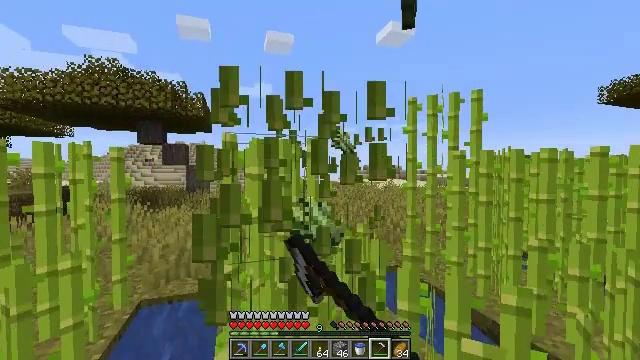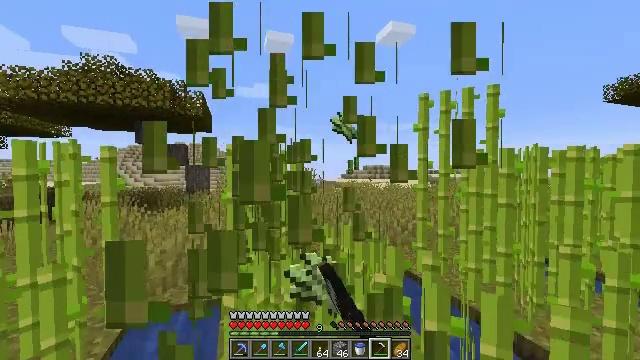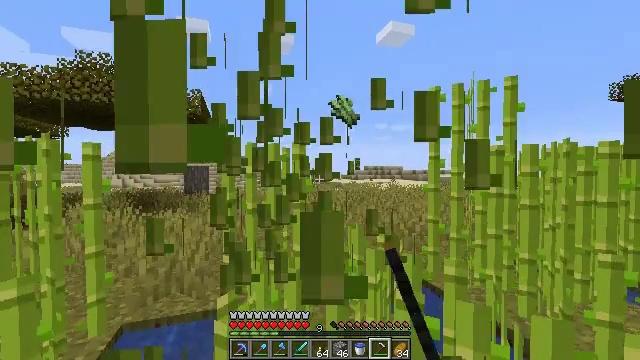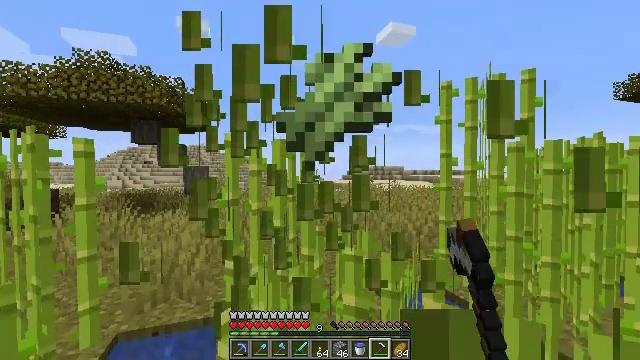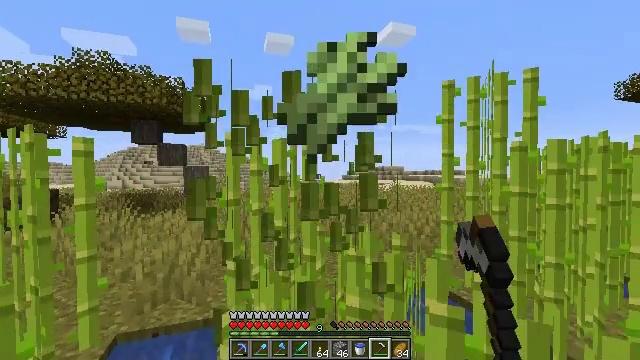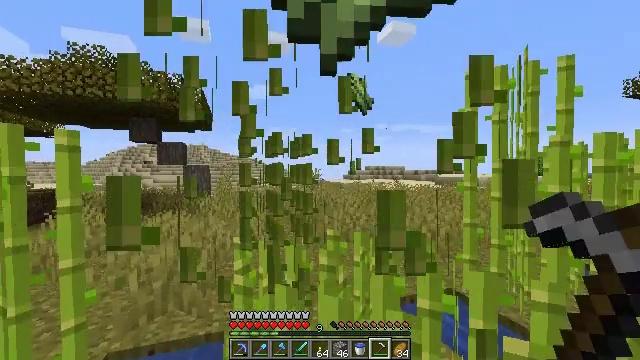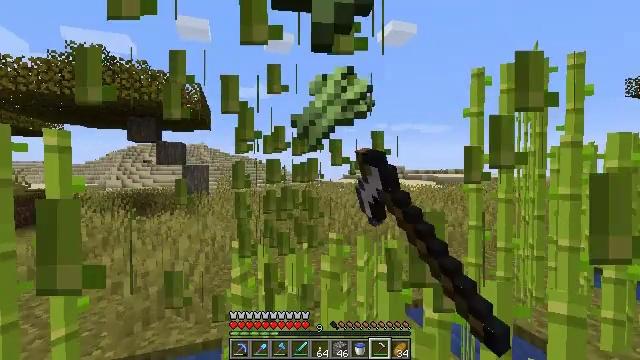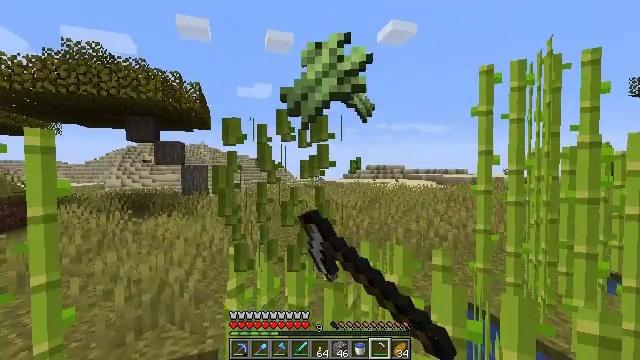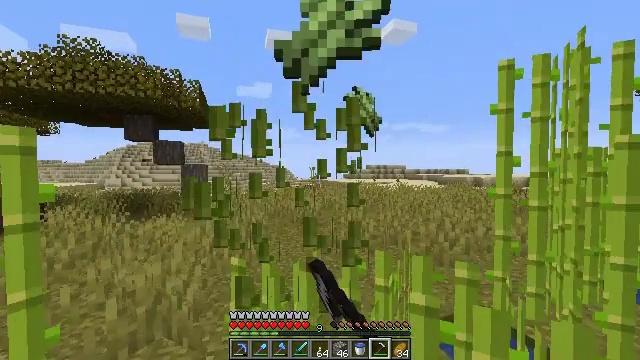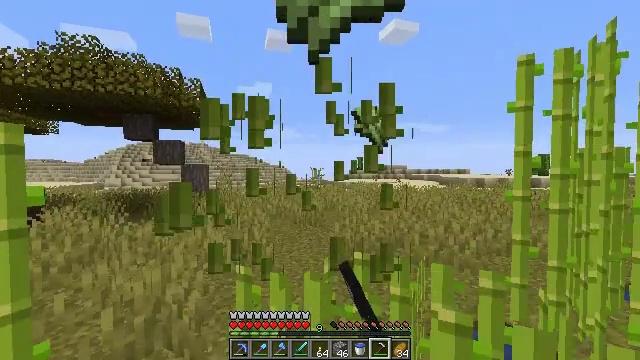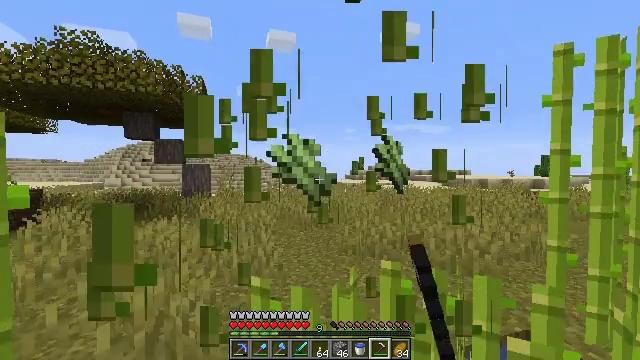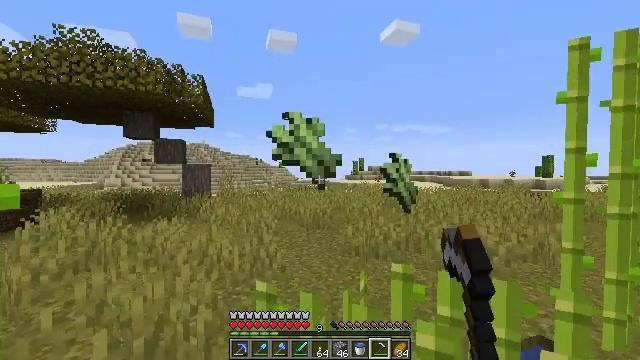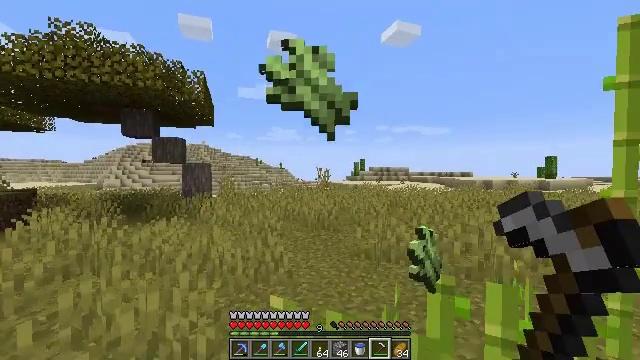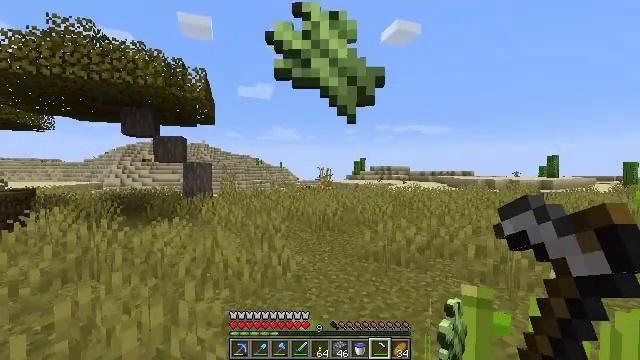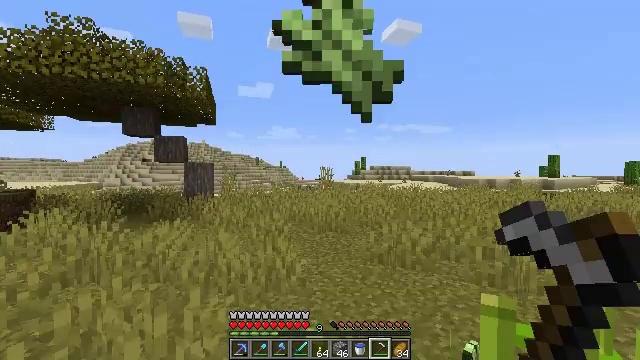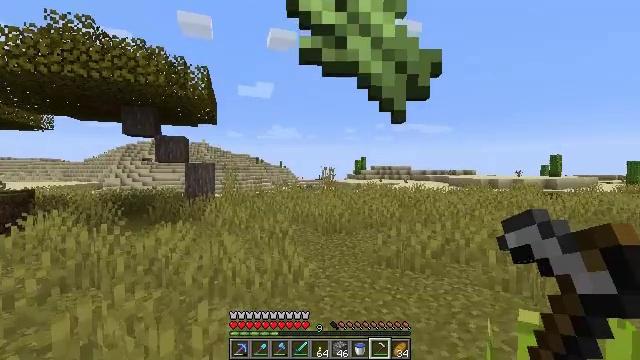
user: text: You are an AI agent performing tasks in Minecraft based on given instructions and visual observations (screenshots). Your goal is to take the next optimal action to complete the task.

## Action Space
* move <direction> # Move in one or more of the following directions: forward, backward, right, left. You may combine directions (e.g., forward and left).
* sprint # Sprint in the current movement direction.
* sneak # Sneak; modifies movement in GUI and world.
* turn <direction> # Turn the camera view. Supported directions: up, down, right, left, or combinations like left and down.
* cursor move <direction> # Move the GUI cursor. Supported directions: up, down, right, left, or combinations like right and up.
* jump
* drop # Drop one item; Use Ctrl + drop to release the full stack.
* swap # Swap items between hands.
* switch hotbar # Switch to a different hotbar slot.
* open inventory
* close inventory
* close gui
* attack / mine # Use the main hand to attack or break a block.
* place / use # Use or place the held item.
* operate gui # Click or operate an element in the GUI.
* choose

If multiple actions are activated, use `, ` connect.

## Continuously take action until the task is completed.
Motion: motion action
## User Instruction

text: Cut down the sugar cane stalks.
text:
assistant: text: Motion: move forward, attack / mine
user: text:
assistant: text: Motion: move forward, attack / mine
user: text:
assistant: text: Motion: move forward and move left, attack / mine
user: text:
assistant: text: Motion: move forward and move left, attack / mine
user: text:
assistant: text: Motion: move forward, attack / mine
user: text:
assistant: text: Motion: move forward, attack / mine
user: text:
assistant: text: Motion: move forward and move left, attack / mine
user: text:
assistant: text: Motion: move forward and move left, attack / mine
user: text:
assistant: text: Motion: move forward and move left, attack / mine
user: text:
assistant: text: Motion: move forward and move left, attack / mine
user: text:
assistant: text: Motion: move forward, attack / mine
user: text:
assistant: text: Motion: move forward and move left, attack / mine
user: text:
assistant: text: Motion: move forward and move left, attack / mine
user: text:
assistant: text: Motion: move forward and move left, attack / mine
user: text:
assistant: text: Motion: move forward, attack / mine
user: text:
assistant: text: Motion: move forward, attack / mine
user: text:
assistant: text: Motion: move forward, attack / mine
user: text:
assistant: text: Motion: move forward, turn right
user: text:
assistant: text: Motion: move forward, turn right
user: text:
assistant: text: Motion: move forward, turn right
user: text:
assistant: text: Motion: move forward, turn right
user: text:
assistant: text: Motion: move forward and move left, turn right and down
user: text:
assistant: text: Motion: move left, turn right and down
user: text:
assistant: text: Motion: move left, turn right and down
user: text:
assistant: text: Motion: move left, turn right and down
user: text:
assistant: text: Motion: move back and move left, turn right and down
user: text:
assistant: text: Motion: move back and move left, turn right and down
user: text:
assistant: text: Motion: move back and move left, turn right
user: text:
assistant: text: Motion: move back, turn right
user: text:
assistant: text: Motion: move back, turn right